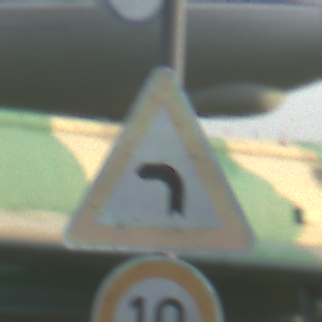
Verkehrszeichen: KurveLinks
Zusatzzeichen unten: Geschwindigkeit10
Umgebung: Outdoor, Special
Tageszeit: SunriseSunset
Wetter: Clear
Licht: Natural
Jahreszeit: NotSpecified
Kontrast: MediumContrast